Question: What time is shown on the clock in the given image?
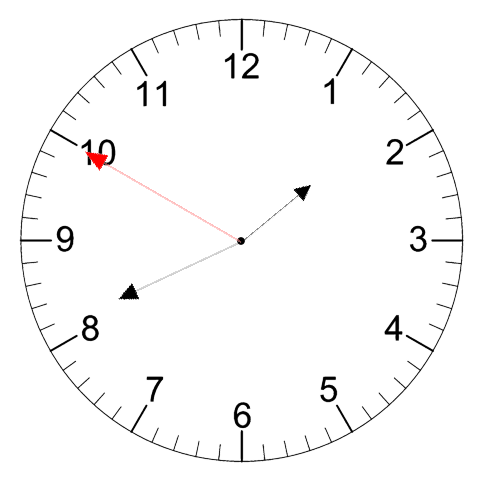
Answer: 01:40:50